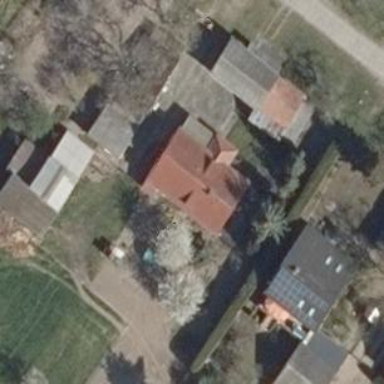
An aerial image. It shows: Part of building.